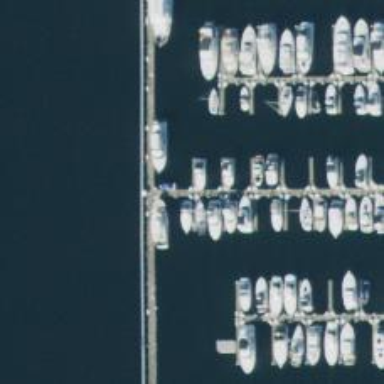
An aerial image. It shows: Man-made pier.